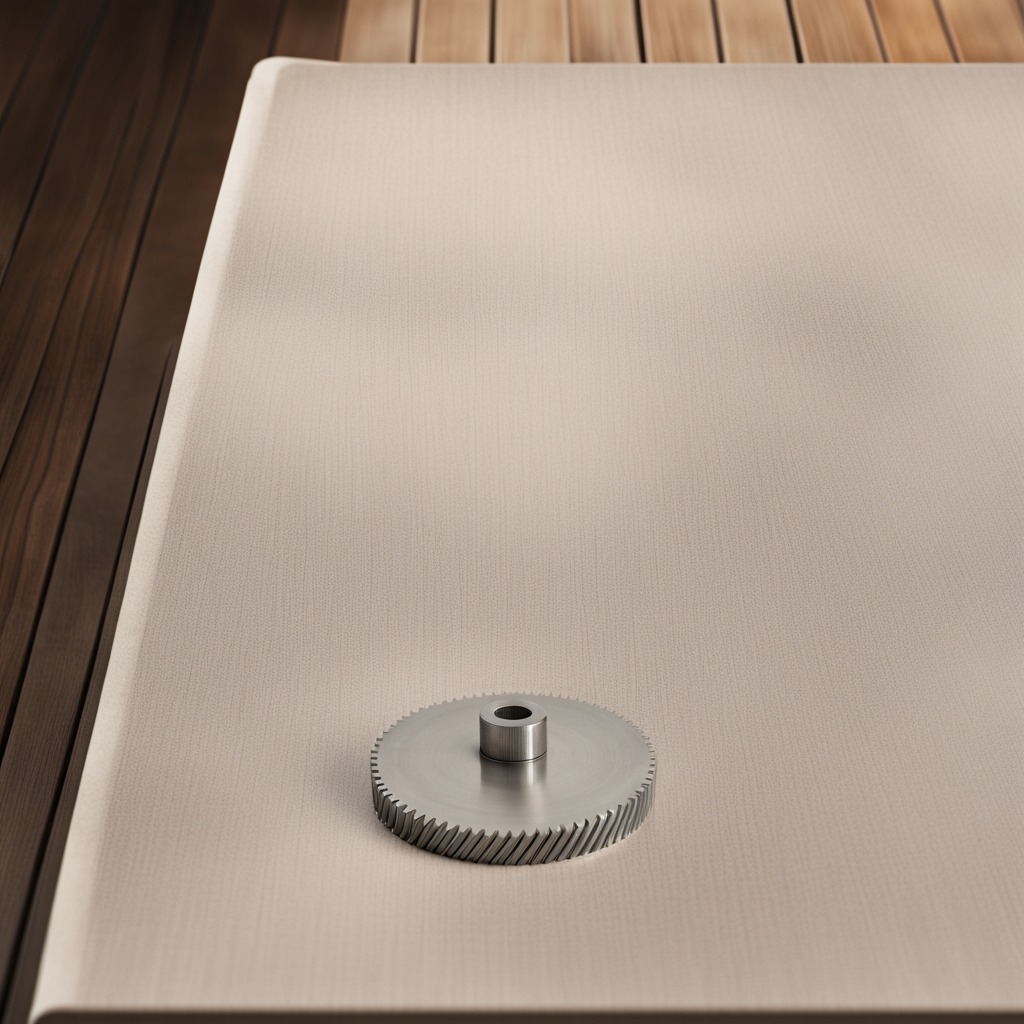
A steel gear with teeth is lying on a wooden table in an outdoor workshop during daytime bright natural light soft shadows worn but beneath the cloth.